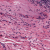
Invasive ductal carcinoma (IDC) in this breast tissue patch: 0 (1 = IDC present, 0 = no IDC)